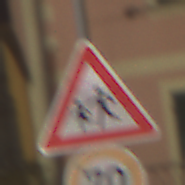
Verkehrszeichen: KinderRechts
Zusatzzeichen unten: Geschwindigkeit70
Umgebung: Outdoor, Urban
Tageszeit: Night
Wetter: PartlyCloudy
Licht: Artificial
Jahreszeit: NotSpecified
Kontrast: HighContrast